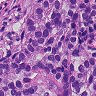
Metastatic tissue present: yes